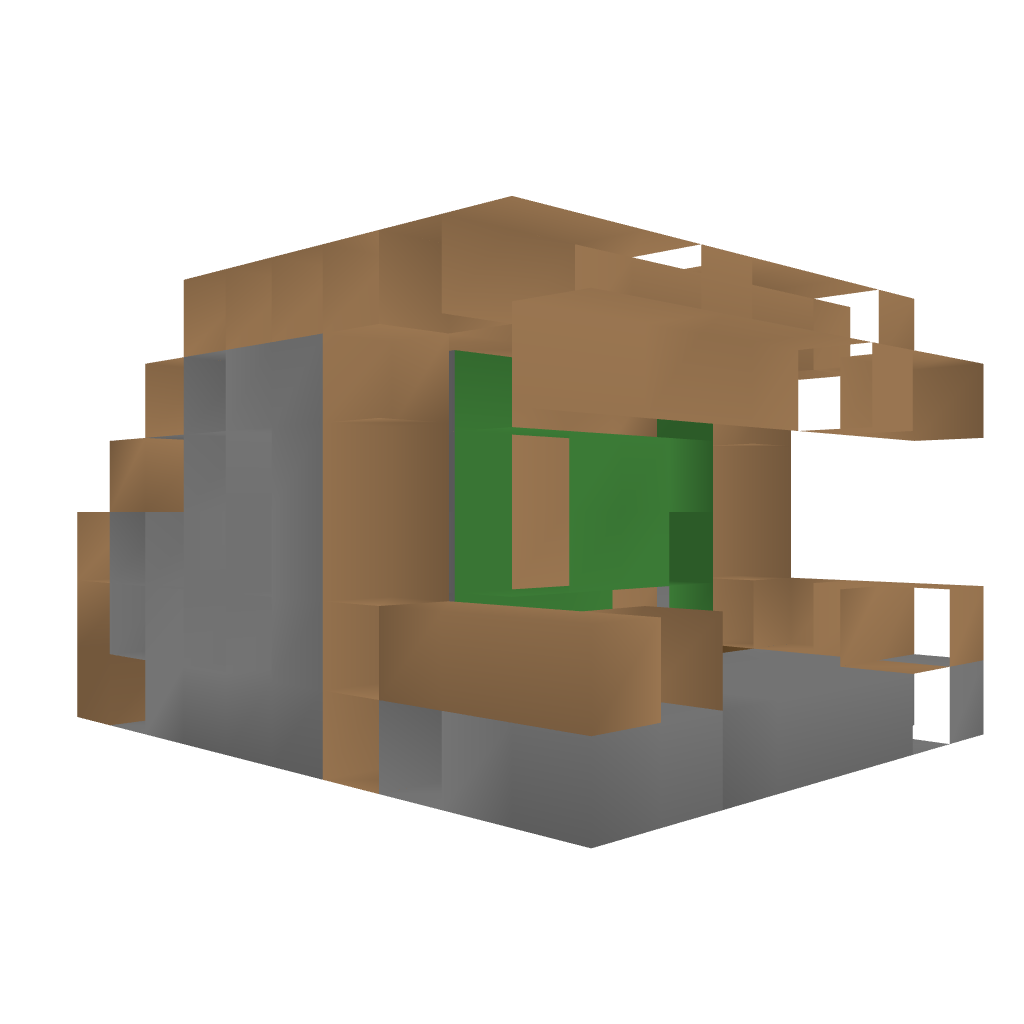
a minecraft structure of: Farm - Cocoa bad low quality